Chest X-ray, PA view. Patient: 42 years old, sex F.
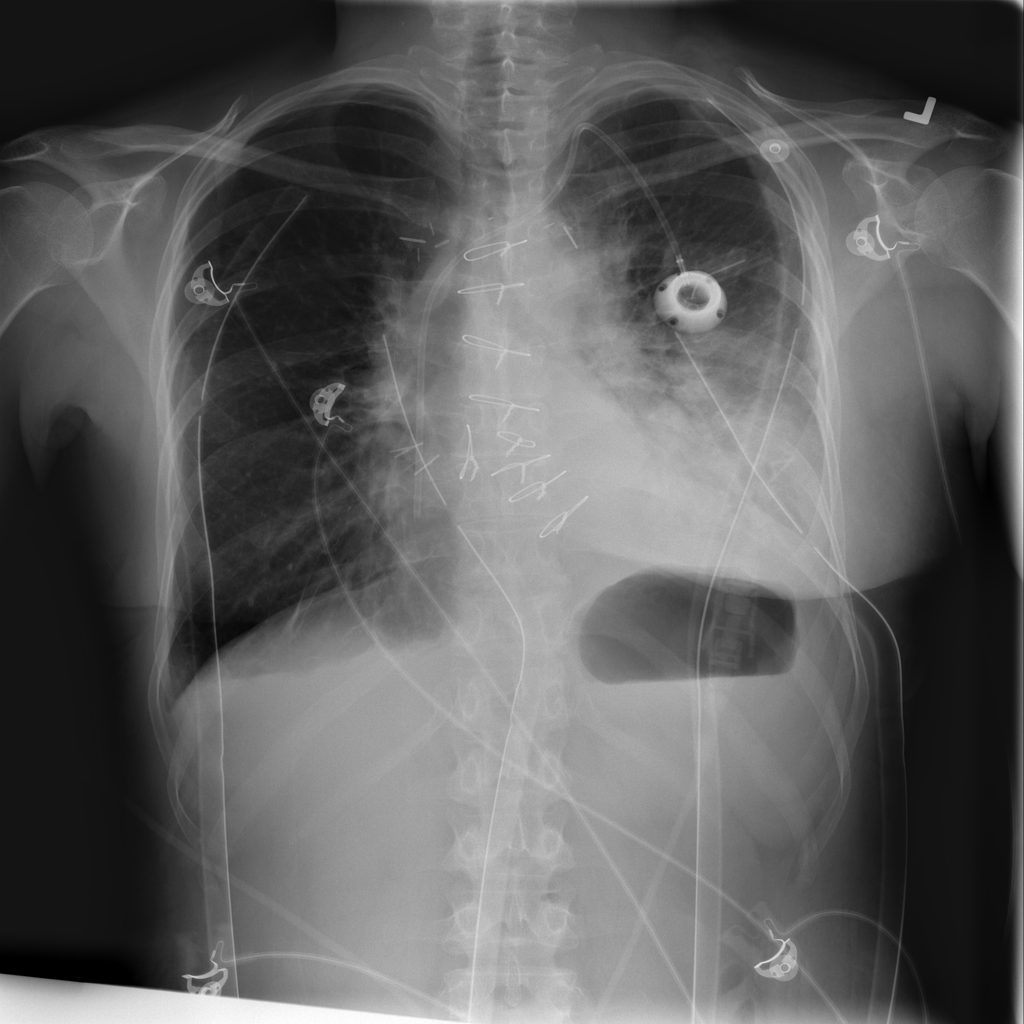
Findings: Atelectasis, Effusion, Pneumonia